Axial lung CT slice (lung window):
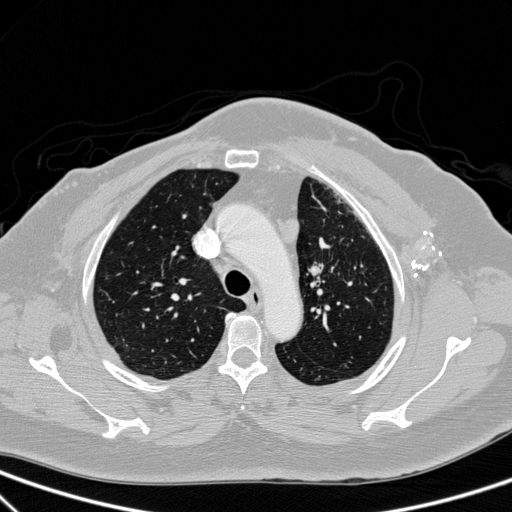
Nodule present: no